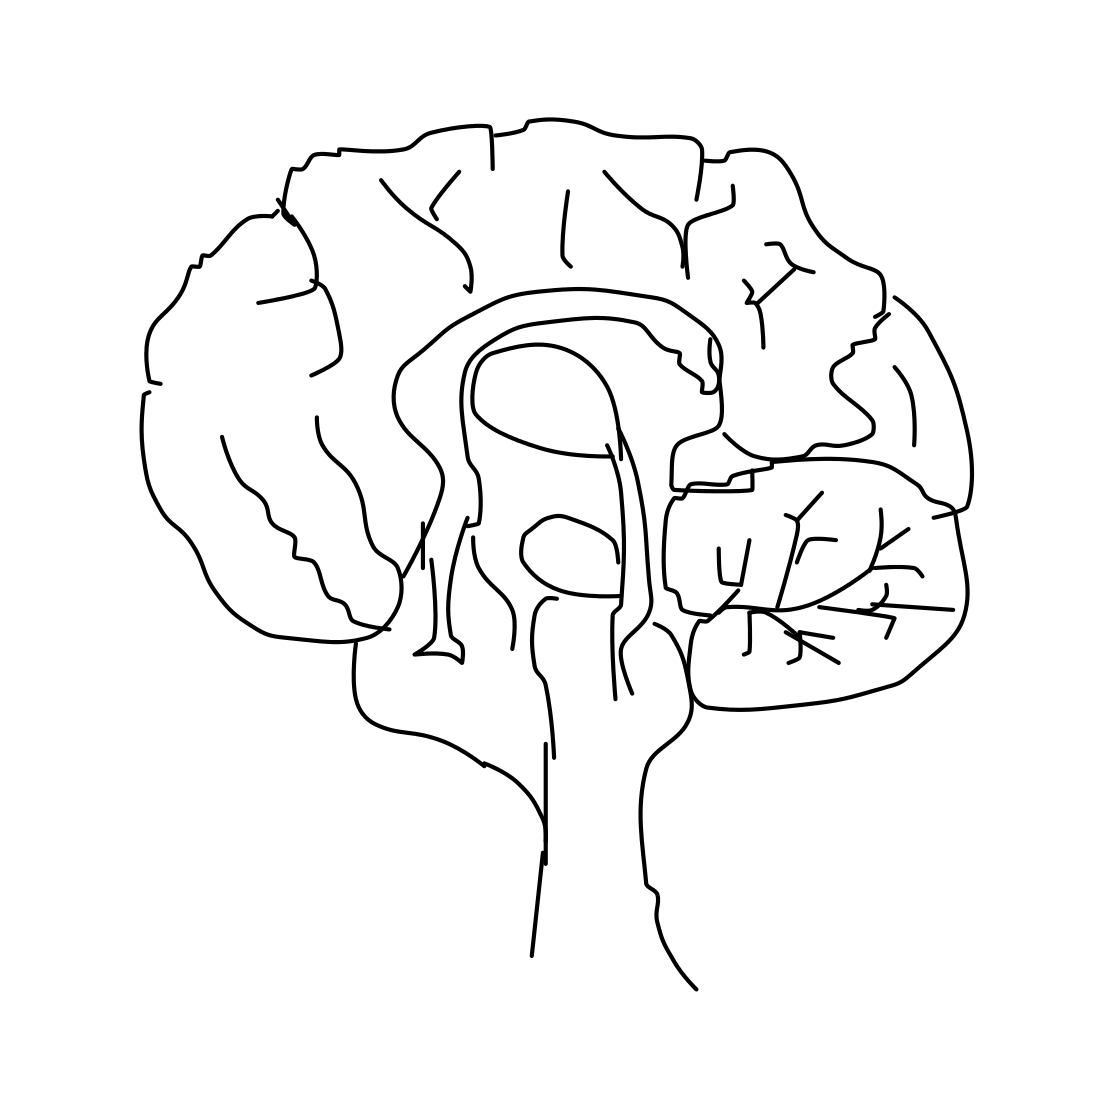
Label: brain